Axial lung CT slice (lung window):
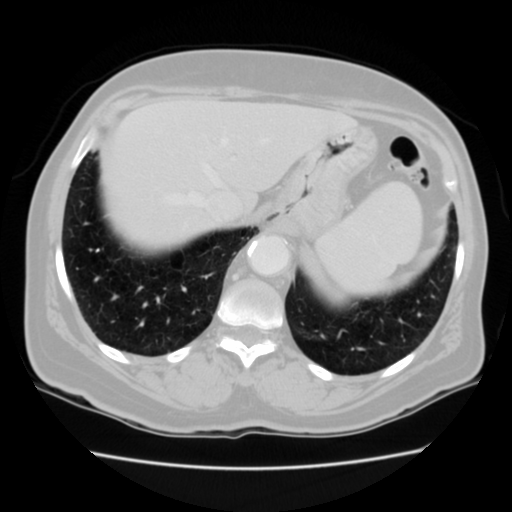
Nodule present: no